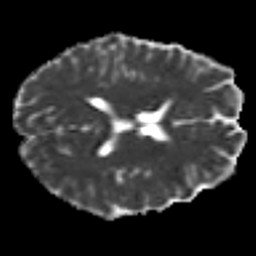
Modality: MD
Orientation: axial
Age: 25
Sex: female
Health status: healthy
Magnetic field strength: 3 T
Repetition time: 8.4 s
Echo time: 0.0926 s